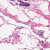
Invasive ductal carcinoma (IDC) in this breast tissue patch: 0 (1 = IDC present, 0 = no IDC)